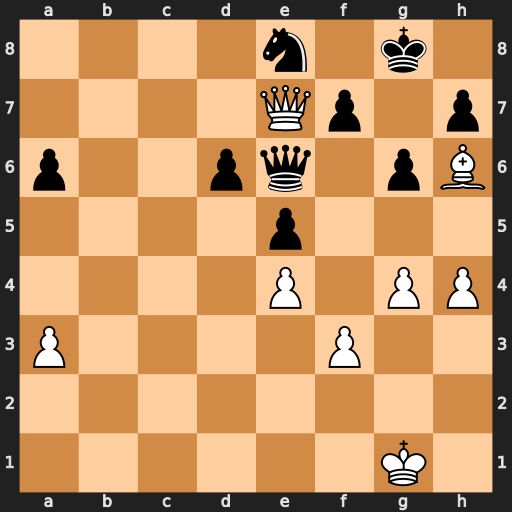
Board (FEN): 4n1k1/4Qp1p/p2pq1pB/4p3/4P1PP/P4P2/8/6K1
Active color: w
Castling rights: -
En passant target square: -
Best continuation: Qf8#